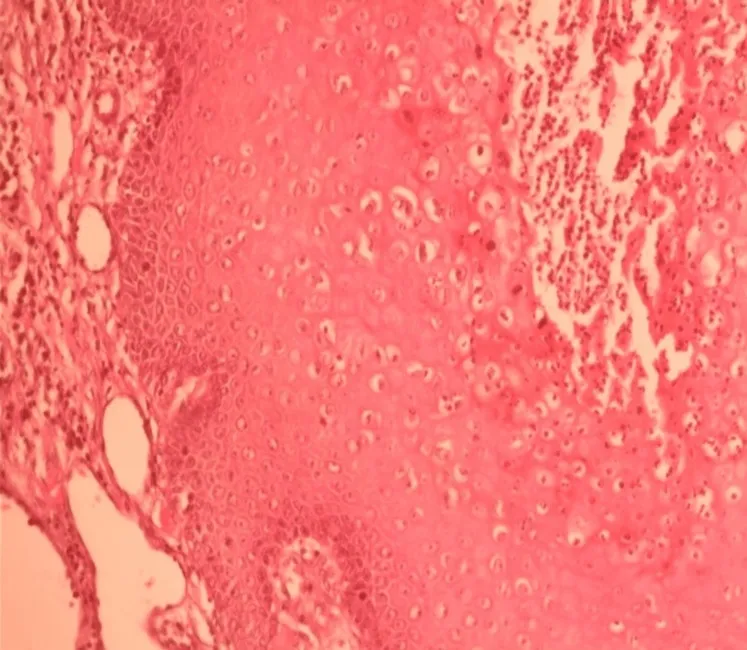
Pathological aspect showing squamous cells with epithelial hyperplasia, hyperacanthosis, hyperpapillomatosis, and koilocytes.
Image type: pathology (h&e)